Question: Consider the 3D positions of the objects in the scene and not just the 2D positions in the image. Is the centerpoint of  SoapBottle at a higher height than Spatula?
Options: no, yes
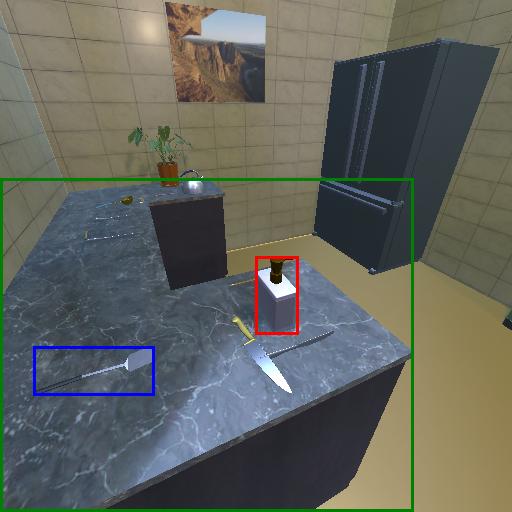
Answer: no